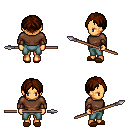
a pixel art fantasy rpg character, female body template, human, tanned skin, brown long-sleeve shirt, teal pants, brown parted hairstyle, leather bracers, brown slippers, spear, four views (front, back, left, right), 2x2 character sprite sheet, small pixel art, hard edges, no anti-aliasing